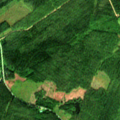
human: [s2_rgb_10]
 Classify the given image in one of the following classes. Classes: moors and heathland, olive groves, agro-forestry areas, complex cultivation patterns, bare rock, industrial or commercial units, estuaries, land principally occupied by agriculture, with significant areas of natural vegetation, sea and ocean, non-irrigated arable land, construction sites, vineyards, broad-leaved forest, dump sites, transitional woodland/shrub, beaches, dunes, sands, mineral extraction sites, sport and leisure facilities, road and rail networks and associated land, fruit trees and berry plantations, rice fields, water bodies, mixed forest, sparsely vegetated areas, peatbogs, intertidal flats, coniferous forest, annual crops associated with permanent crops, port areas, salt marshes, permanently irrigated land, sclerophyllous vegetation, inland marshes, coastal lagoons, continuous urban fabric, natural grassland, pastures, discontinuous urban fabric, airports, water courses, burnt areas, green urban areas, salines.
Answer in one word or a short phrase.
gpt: coniferous forest, transitional woodland/shrub, inland marshes